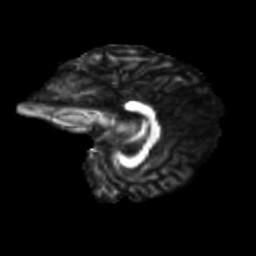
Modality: FA
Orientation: sagittal
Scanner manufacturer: siemens
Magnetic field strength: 3 T
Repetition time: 9.2 s
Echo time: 0.084 s